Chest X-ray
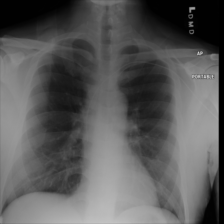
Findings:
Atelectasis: negative
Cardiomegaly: negative
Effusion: negative
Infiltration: negative
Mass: negative
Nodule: negative
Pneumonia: negative
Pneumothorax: negative
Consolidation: negative
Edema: negative
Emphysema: negative
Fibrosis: negative
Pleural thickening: negative
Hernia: negative